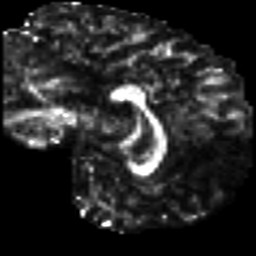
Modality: FA
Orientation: sagittal
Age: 46
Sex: male
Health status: ill
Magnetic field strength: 3 T
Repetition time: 8.4 s
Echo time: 0.0926 s